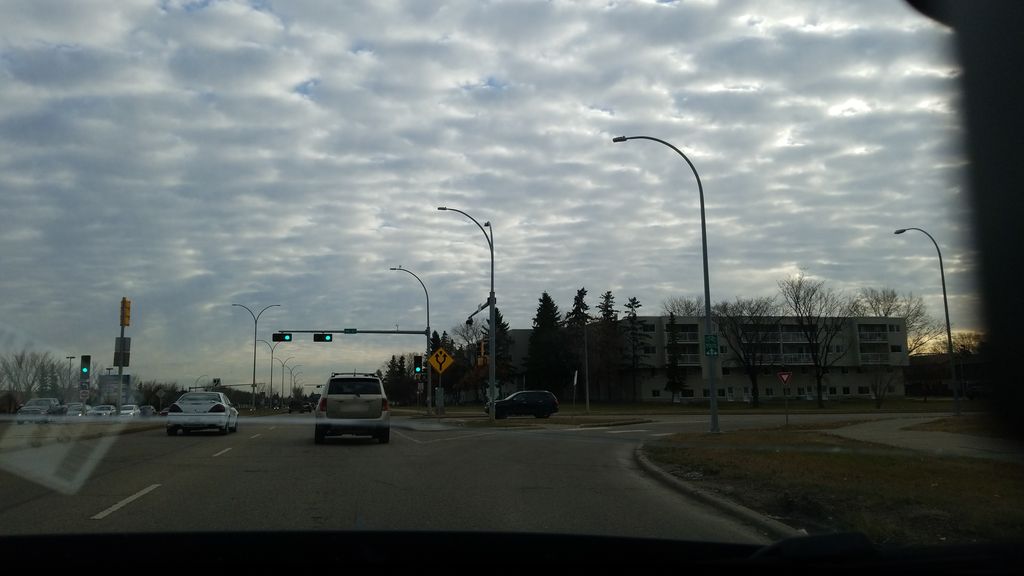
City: edmonton